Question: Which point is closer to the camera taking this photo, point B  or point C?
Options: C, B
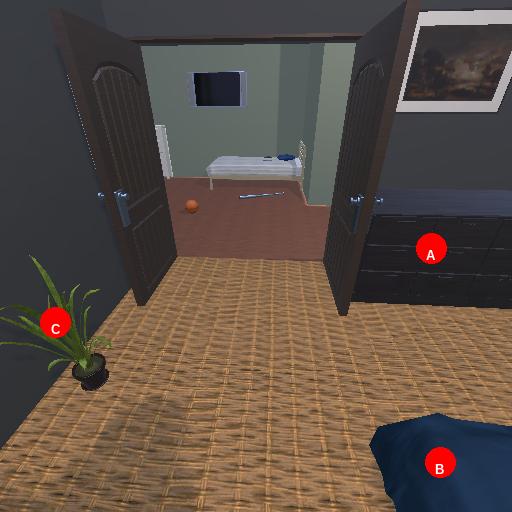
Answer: C